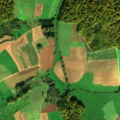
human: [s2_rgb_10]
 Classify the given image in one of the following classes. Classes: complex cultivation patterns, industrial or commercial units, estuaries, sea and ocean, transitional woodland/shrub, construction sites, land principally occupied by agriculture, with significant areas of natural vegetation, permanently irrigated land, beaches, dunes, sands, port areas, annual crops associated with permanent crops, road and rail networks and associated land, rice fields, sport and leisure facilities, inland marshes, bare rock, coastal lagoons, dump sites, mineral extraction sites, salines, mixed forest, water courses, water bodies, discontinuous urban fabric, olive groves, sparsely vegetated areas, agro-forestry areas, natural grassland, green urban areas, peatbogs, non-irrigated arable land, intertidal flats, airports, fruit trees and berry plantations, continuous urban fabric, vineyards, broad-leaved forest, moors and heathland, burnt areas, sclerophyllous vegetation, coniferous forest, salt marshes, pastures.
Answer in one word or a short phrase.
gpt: non-irrigated arable land, pastures, complex cultivation patterns, broad-leaved forest